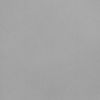
Label: dusty